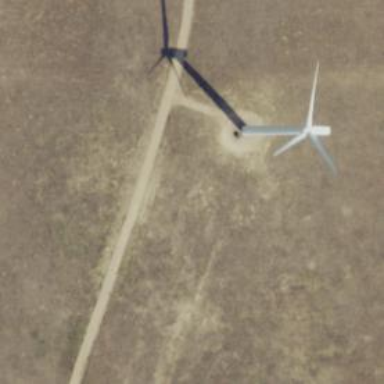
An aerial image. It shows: Wind generator powered by wind turbine.